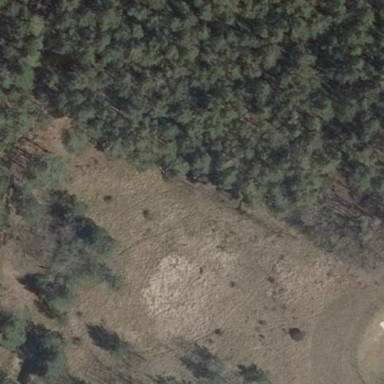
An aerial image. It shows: Landscape covered with heath.